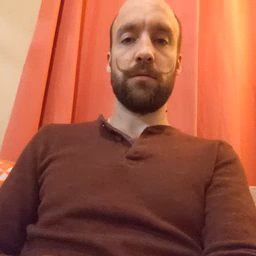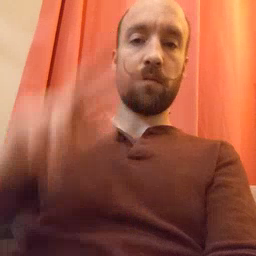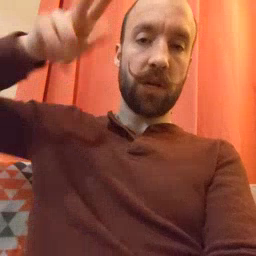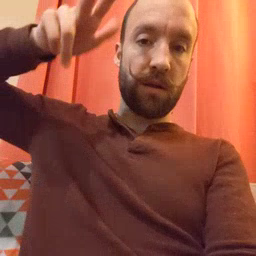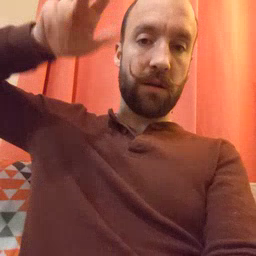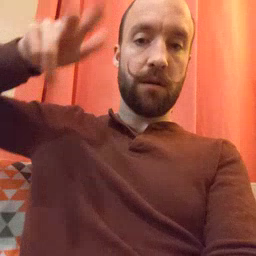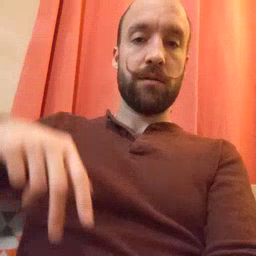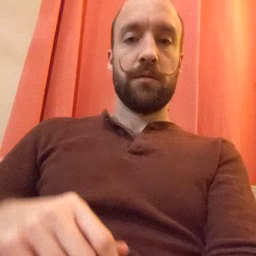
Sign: helicopter